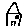
Label: house